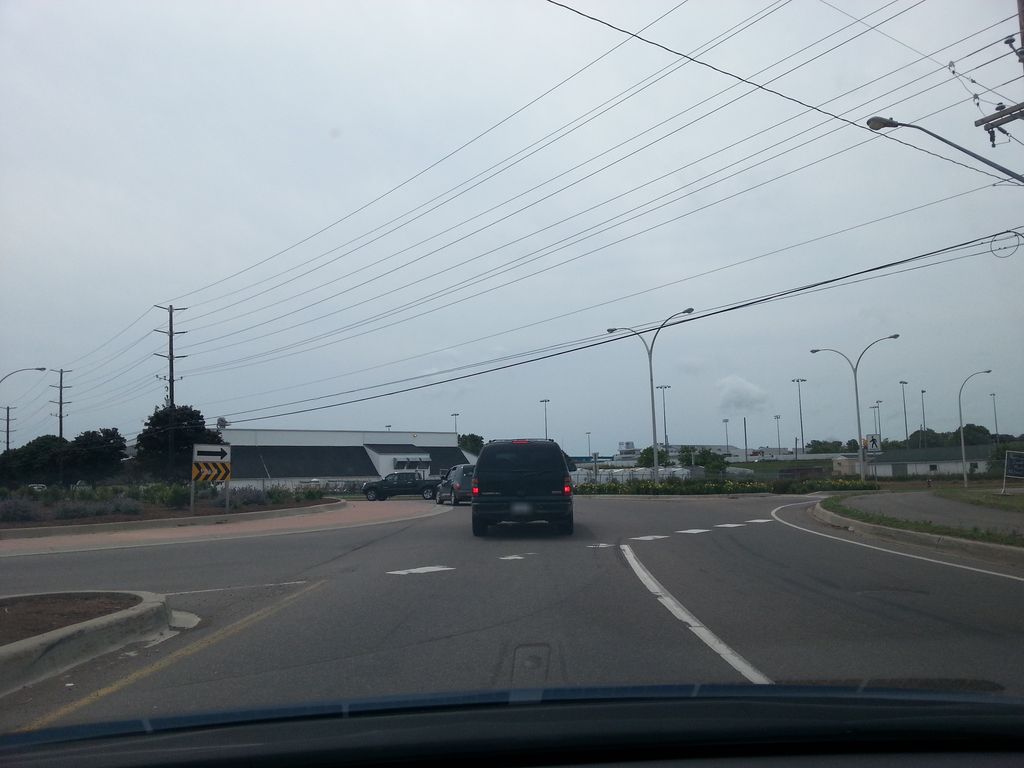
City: charlottetown